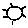
Label: sun